Field crop: tomato
Growth stage: 1
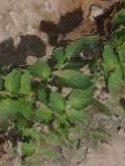
Species: tomato